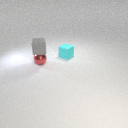
small red metal sphere in front of small cyan rubber cube